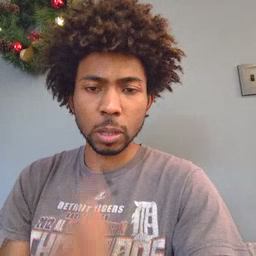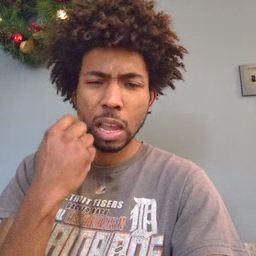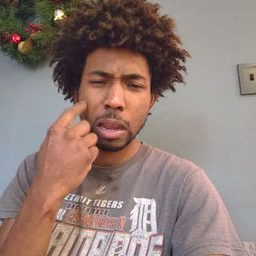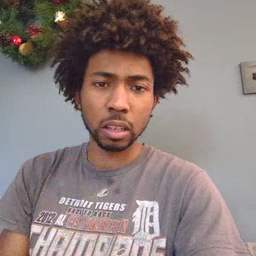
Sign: cry